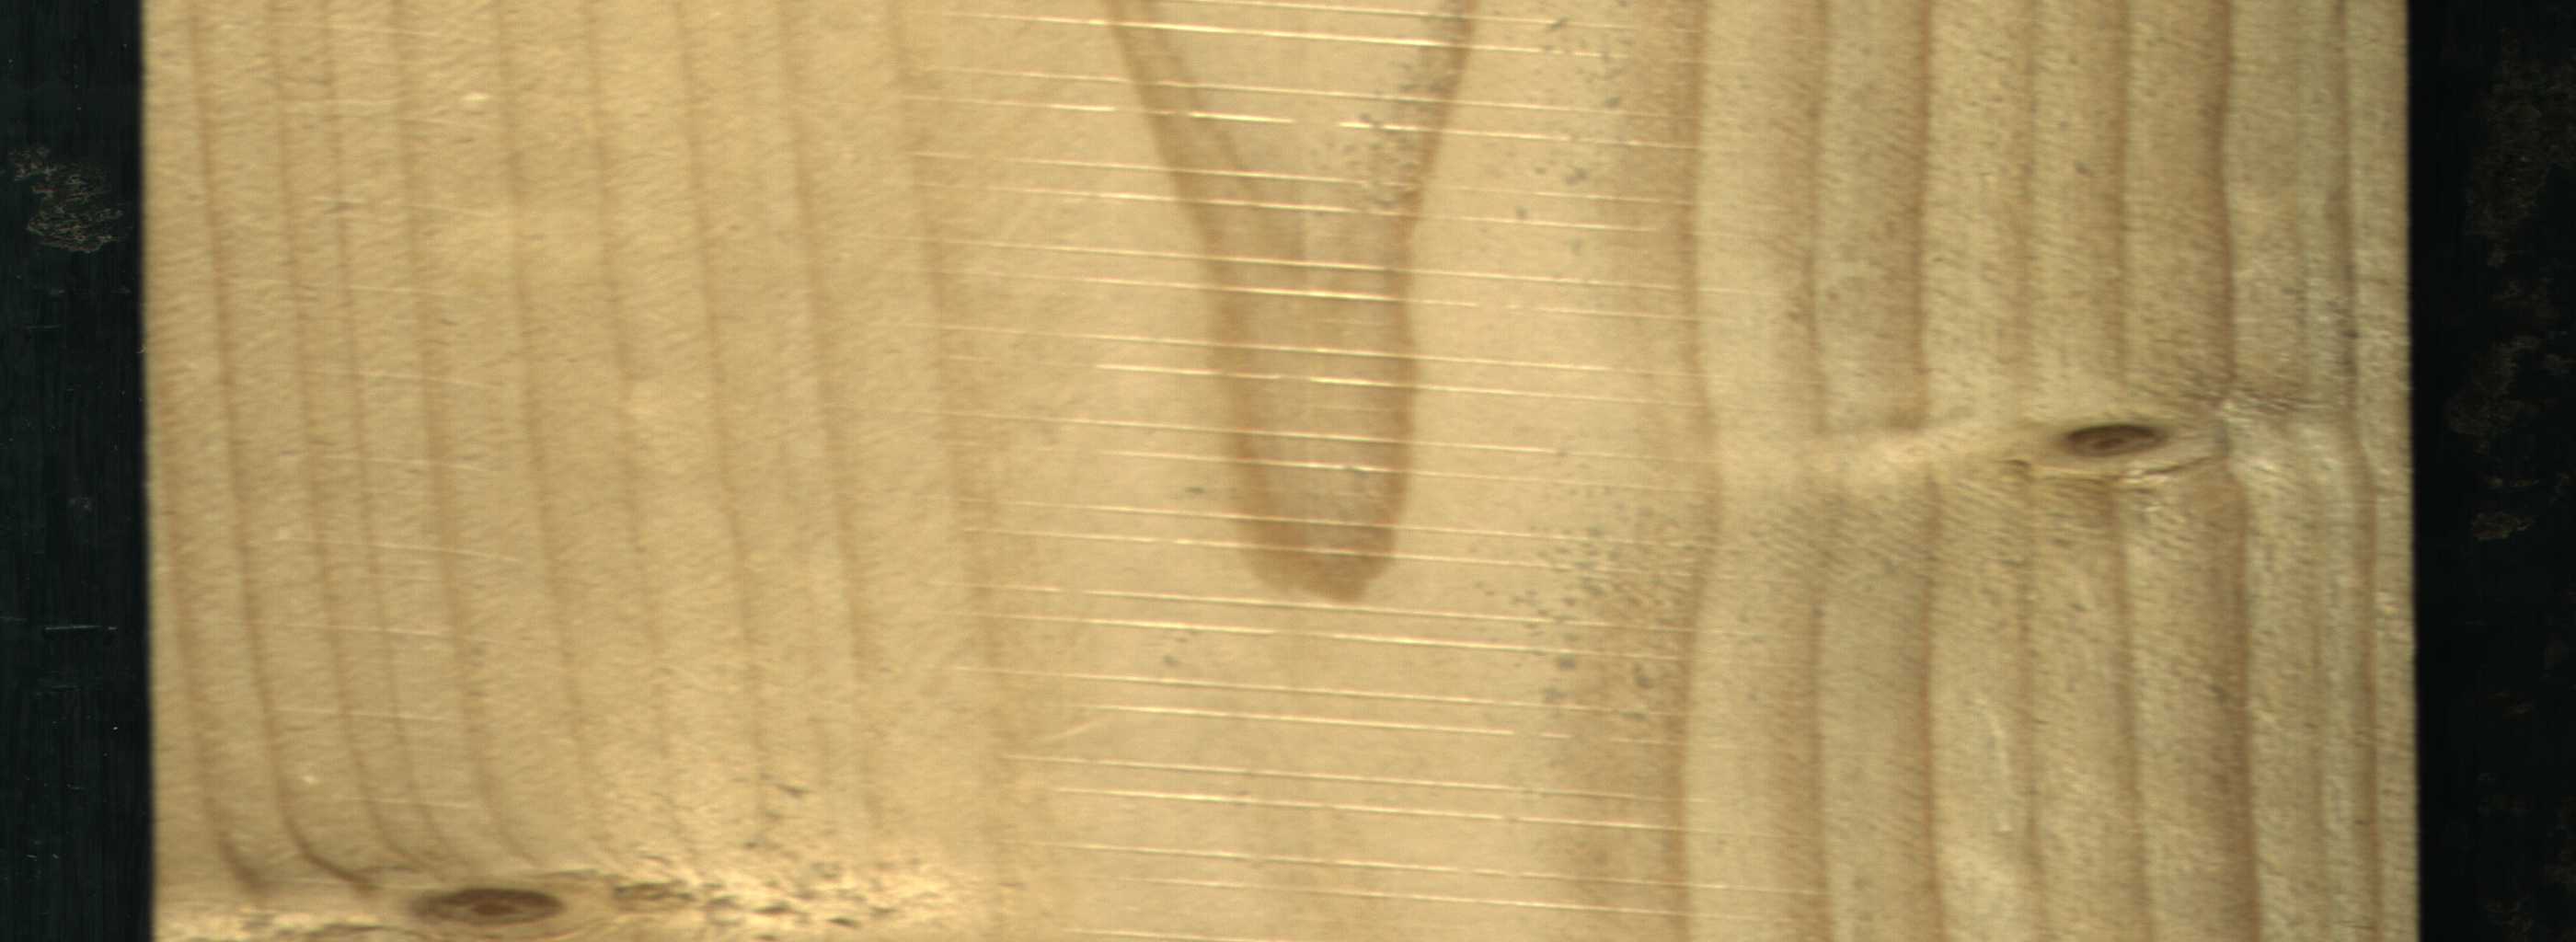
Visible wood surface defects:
Live_Knot
Live_Knot